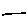
Label: line